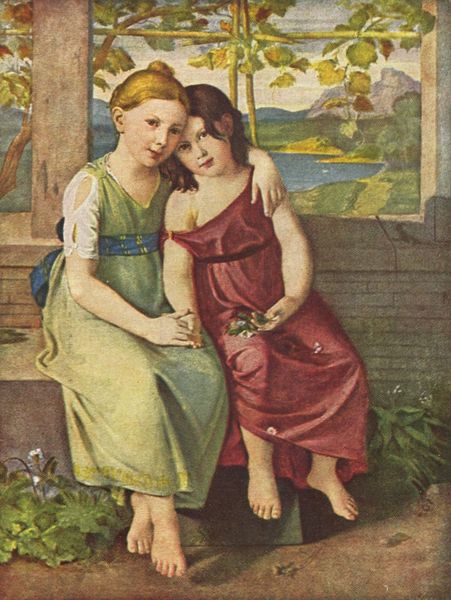
Titel: Porträt der Adelheid und Gabriele von Humboldt
Künstler: Gottlieb Schick
Standort: Berlin
Institution: Alte Nationalgalerie
Schlagwörter: berg, blau, blätter, gemälde, hand, haut, himmel, kopf, laub, meer, schatten, wasser, weiß, fluss, grün, landschaft, menschen, mädchen, see, sitzen, ufer, ausschnitt, blume, blumen, braun, fenster, frankreich, frisur, grau, hintergrund, kleid, kleider, licht, ohr, pfeiler, schwarz, säulen, terasse, zeichnung, ausblick, blüte, blüten, gebäude, gürtel, haus, rot, tuch, weg, schleife, blond, hemd, wand, arm, arme, band, blicke, bluse, falten, inkarnat, rahmen, sockel, stein, ärmel, hände, portrait, porträt, öl, hügel, natur, strauch, gewässer, boden, sitzend, gewänder, kind, blatt, pflanzen, brünett, schulter, kinder, garten, ranken, balkon, lächeln, terrasse, dutt, füße, liebe, umarmung, biegung, zwei, berge, gebirge, mauer, ziegel, hellgrün, violett, backstein, blümchen, idylle, bank, romantik, wein, strauss, balken, nazarener, geschwister, schwestern, panorama, harmonie, umarmen, barfuss, loggia, veranda, fuss, kreuz, sprossen, alpen, schweiz, proträt, allegorie, kranz, ranke, zuneigung, kurve, runge, hügelig, geschnürt, platane, weinlaub, blickkontakt, bordeauxrot, wien, weinblätter, freundschaft, anlehnen, reben, weinranken, weinrebe, süß, tunika, bläßlich, bordeaux, klee, laube, weinranke, germania, sorge, fürsorge, innigkeit, philipp otto runge, freundinnen, italia, weinberg, komplementärkontrast, lasierend, gartenlaube, lieblich, freunde, sitzten, umarmt, primel, vereint, einfache kleidung, händehalten, freundinen, vertrautheit, freundschfaft, freunschaft, germania italia, schwastern, schwesterliebe, weinrebehn